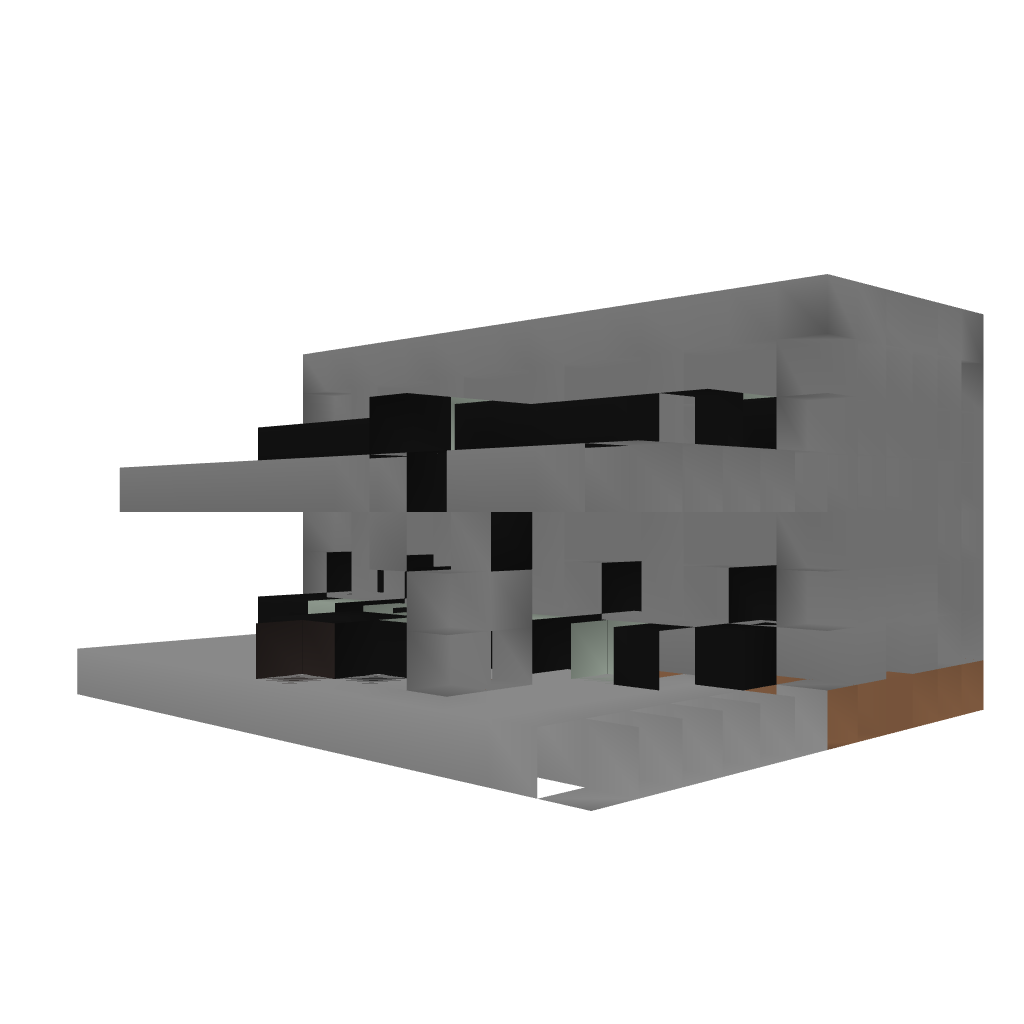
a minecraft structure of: super defence machine